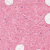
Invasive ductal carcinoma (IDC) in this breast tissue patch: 0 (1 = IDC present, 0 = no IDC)